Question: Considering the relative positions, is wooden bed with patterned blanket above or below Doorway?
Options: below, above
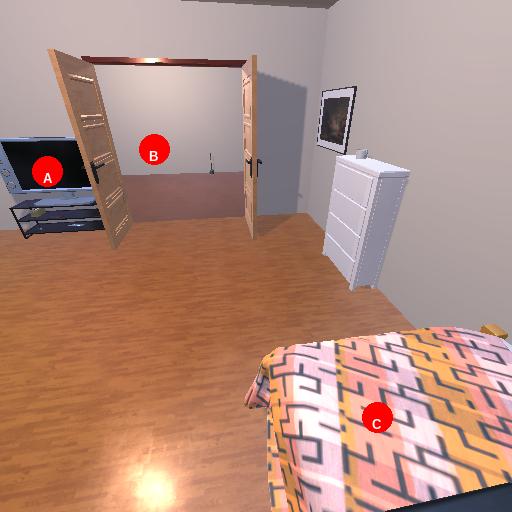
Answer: below